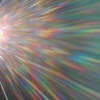
Label: sunburn